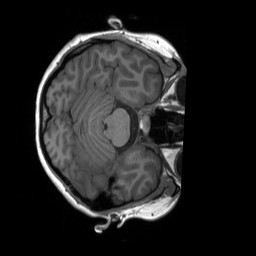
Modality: T1w
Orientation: axial
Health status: healthy
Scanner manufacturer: siemens
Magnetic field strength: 3 T
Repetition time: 1.9 s
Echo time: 0.00232 s